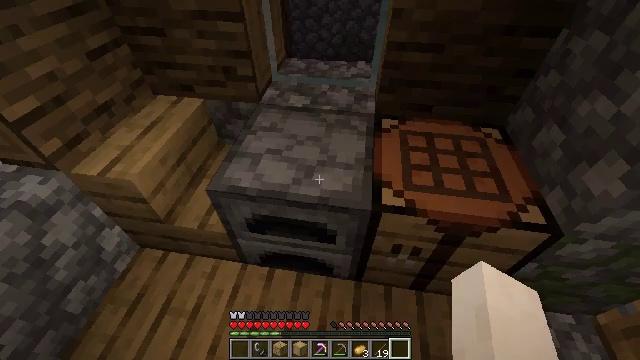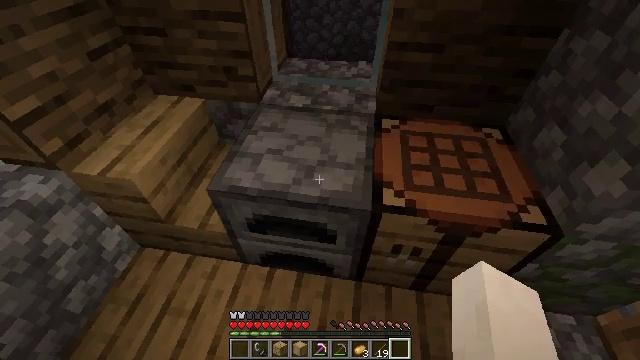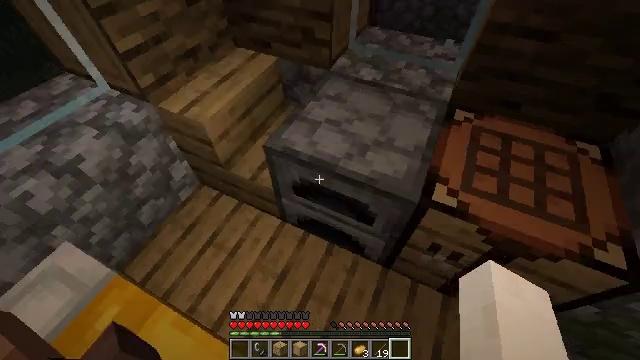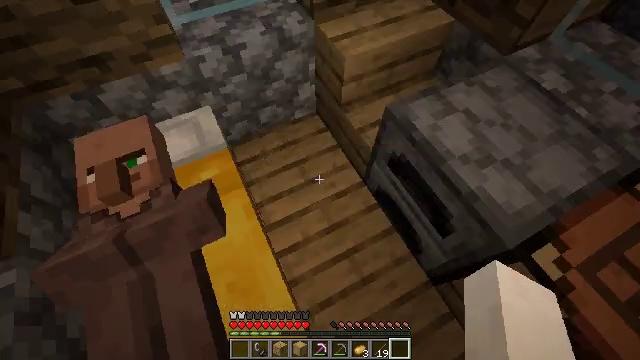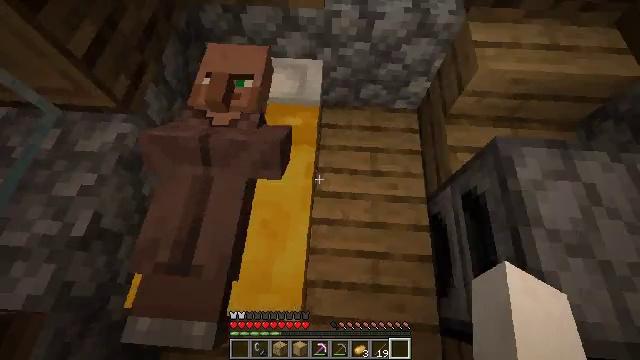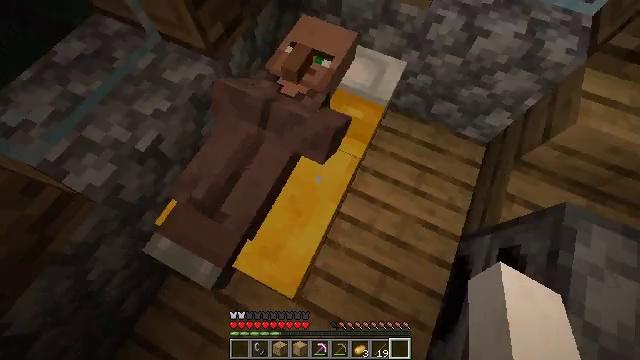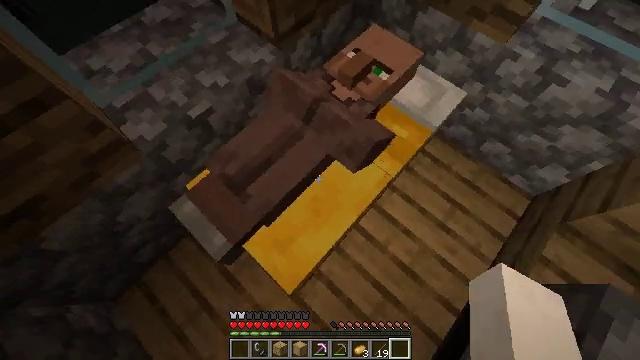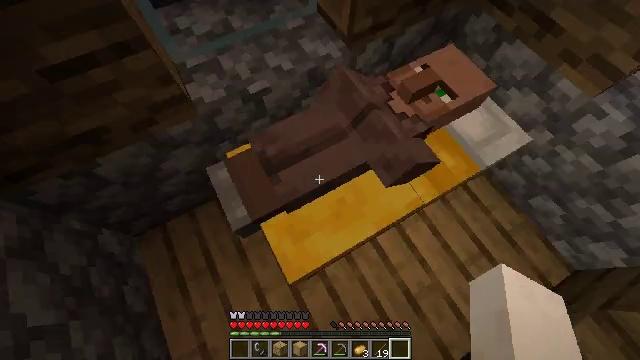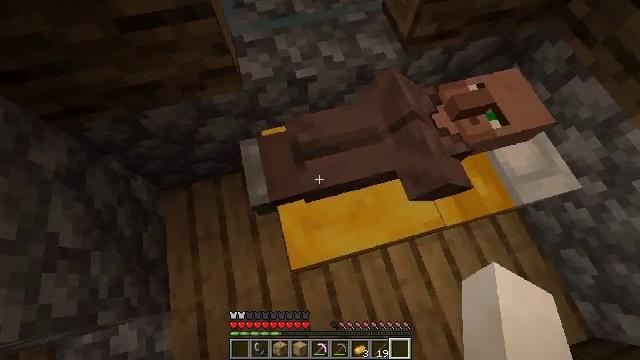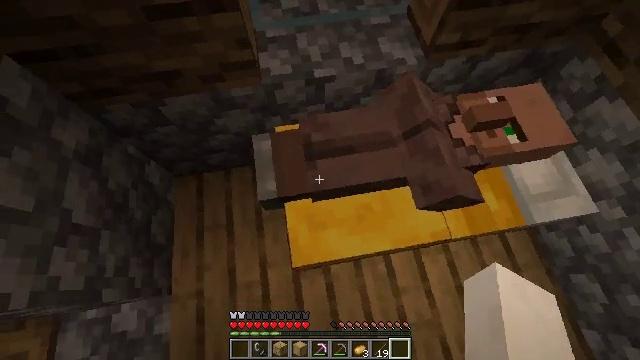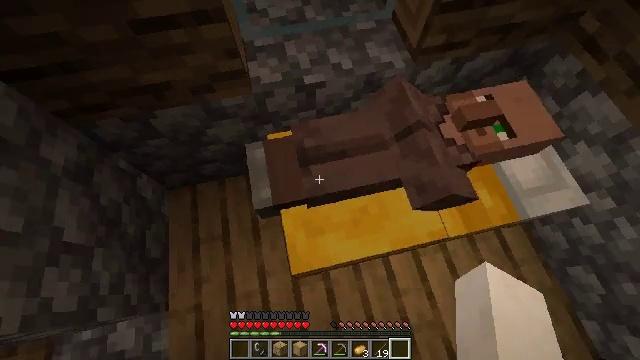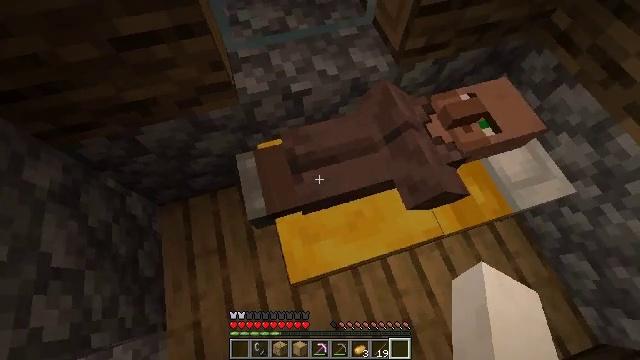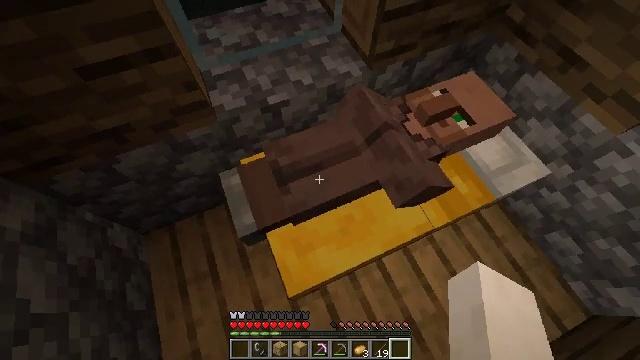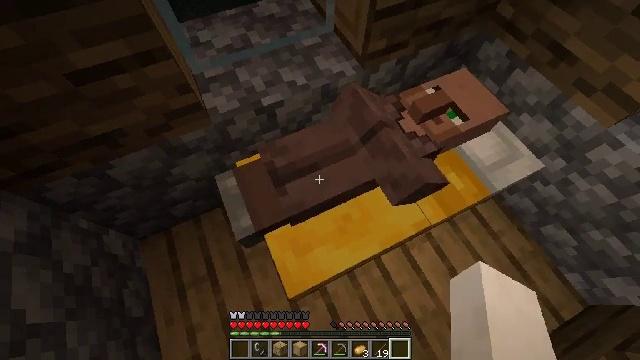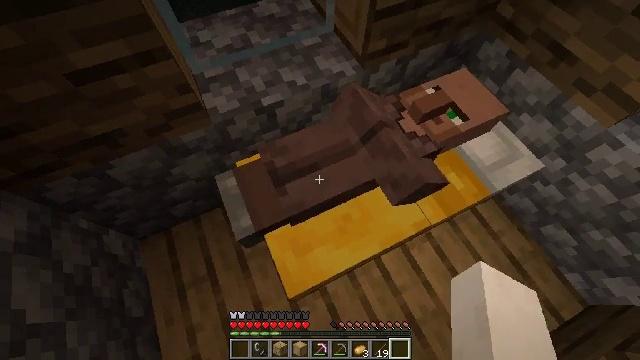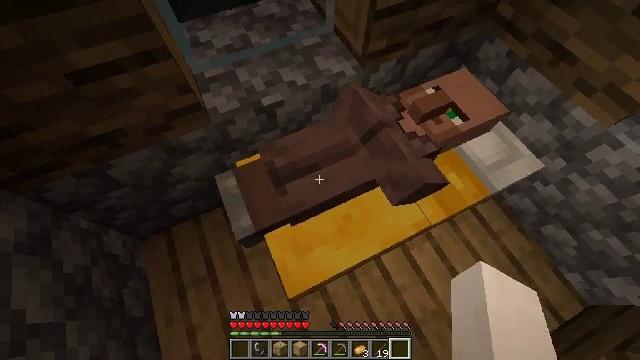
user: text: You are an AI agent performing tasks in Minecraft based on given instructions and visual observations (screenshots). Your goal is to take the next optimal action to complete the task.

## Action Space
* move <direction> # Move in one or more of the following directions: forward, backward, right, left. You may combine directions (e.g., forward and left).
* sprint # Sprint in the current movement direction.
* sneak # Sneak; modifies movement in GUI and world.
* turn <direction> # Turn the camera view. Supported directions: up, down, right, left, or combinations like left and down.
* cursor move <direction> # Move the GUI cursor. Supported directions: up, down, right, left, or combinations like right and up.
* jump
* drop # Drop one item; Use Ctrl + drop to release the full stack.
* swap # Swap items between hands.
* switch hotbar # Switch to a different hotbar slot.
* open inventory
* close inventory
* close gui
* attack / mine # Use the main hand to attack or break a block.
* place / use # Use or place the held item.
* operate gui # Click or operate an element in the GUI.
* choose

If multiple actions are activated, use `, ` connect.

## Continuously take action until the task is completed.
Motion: motion action
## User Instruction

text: Gather the yellow bed by attacking it.
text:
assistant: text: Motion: open inventory
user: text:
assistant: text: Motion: turn left and down
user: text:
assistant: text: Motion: turn left and down
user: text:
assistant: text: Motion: turn left and down
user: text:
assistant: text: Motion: turn left and down
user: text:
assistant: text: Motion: turn left
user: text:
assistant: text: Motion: turn left
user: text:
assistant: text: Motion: turn left and down
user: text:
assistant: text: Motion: turn left
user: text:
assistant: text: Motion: turn right and up
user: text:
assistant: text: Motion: turn right and up
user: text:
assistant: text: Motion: turn right and up
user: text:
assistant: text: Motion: turn right
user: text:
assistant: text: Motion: use / place
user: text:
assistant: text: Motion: use / place
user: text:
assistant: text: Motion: use / place
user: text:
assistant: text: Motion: use / place
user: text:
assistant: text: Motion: no_op
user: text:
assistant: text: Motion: no_op
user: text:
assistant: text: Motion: no_op
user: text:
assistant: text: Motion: no_op
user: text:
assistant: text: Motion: no_op
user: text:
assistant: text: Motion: use / place
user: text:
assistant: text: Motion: use / place
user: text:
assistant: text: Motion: use / place
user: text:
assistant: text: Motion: use / place
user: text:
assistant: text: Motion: no_op
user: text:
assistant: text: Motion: no_op
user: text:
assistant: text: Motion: no_op
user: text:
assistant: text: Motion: no_op